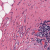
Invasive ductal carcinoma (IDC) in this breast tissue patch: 0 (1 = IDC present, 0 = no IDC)